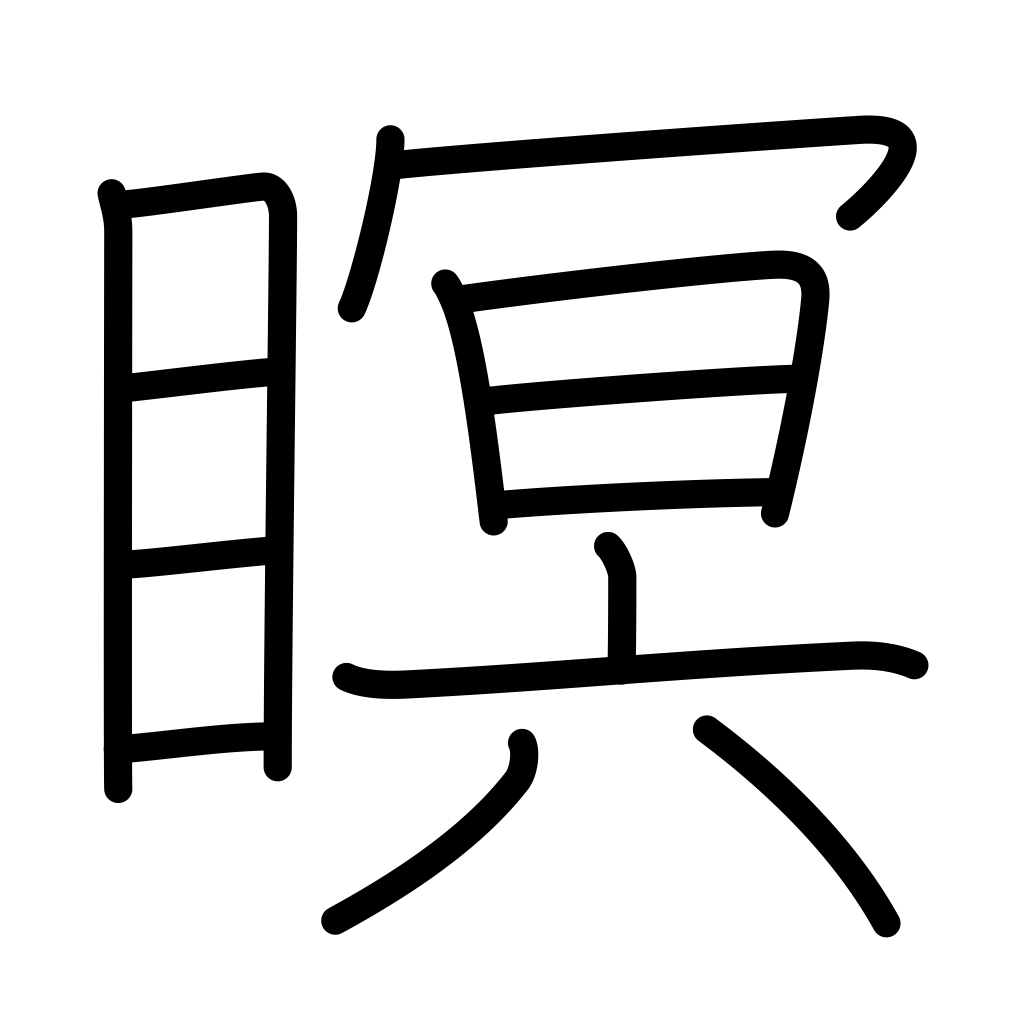
Meaning: sleep, dark, close eyes